Question: In my WPF application, I have an editable combo box with 150px fixed width. Although, if the item's length is more than the combo box length, the selection color overflows from the combo box area and overlaps over the toggle button as well as the controls towards its right.
Screenshot:

The controltemplate used is as follows:
'''
<ControlTemplate TargetType="{x:Type ComboBox}">
<Grid>
<VisualStateManager.VisualStateGroups>
<VisualStateGroup x:Name="CommonStates">
<VisualState x:Name="Normal" />
<VisualState x:Name="MouseOver" />
<VisualState x:Name="Disabled">
<Storyboard>
<ColorAnimationUsingKeyFrames Storyboard.TargetName="PART_EditableTextBox"
Storyboard.TargetProperty="(TextElement.Foreground).
(SolidColorBrush.Color)">
<EasingColorKeyFrame KeyTime="0"
Value="{StaticResource DisabledForegroundColor}" />
</ColorAnimationUsingKeyFrames>
</Storyboard>
</VisualState>
</VisualStateGroup>
<VisualStateGroup x:Name="EditStates">
<VisualState x:Name="Editable">
<Storyboard>
<ObjectAnimationUsingKeyFrames Storyboard.TargetProperty="(UIElement.Visibility)"
Storyboard.TargetName="PART_EditableTextBox">
<DiscreteObjectKeyFrame KeyTime="0"
Value="{x:Static Visibility.Visible}" />
</ObjectAnimationUsingKeyFrames>
<ObjectAnimationUsingKeyFrames
Storyboard.TargetProperty="(UIElement.Visibility)"
Storyboard.TargetName="ContentSite">
<DiscreteObjectKeyFrame KeyTime="0"
Value="{x:Static Visibility.Hidden}" />
</ObjectAnimationUsingKeyFrames>
</Storyboard>
</VisualState>
<VisualState x:Name="Uneditable" />
</VisualStateGroup>
</VisualStateManager.VisualStateGroups>
<ToggleButton x:Name="ToggleButton"
Template="{StaticResource ComboBoxToggleButton}"
Grid.Column="2"
Focusable="false"
ClickMode="Press"
IsChecked="{Binding IsDropDownOpen, Mode=TwoWay,
RelativeSource={RelativeSource TemplatedParent}}"/>
<ContentPresenter x:Name="ContentSite"
IsHitTestVisible="False"
Content="{TemplateBinding SelectionBoxItem}"
ContentTemplate="{TemplateBinding SelectionBoxItemTemplate}"
ContentTemplateSelector="{TemplateBinding ItemTemplateSelector}"
Margin="3,3,23,3"
VerticalAlignment="Stretch"
HorizontalAlignment="Left">
</ContentPresenter>
<TextBox x:Name="PART_EditableTextBox"
Style="{x:Null}"
Template="{StaticResource ComboBoxTextBox}"
HorizontalAlignment="Left"
VerticalAlignment="Bottom"
Margin="3,3,23,3"
Focusable="True"
Background="Transparent"
Visibility="Hidden"
IsReadOnly="{TemplateBinding IsReadOnly}" />
<Popup x:Name="Popup"
Placement="Bottom"
IsOpen="{TemplateBinding IsDropDownOpen}"
AllowsTransparency="True"
Focusable="False"
PopupAnimation="Slide">
<Grid x:Name="DropDown"
SnapsToDevicePixels="True"
MinWidth="{TemplateBinding ActualWidth}"
MaxHeight="{TemplateBinding MaxDropDownHeight}">
<Border x:Name="DropDownBorder"
BorderThickness="1">
<Border.BorderBrush>
<SolidColorBrush Color="{DynamicResource BorderMediumColor}" />
</Border.BorderBrush>
<Border.Background>
<SolidColorBrush Color="{DynamicResource ControlLightColor}" />
</Border.Background>
</Border>
<ScrollViewer Margin="4,6,4,6"
SnapsToDevicePixels="True">
<StackPanel IsItemsHost="True"
KeyboardNavigation.DirectionalNavigation="Contained" />
</ScrollViewer>
</Grid>
</Popup>
</Grid>
<ControlTemplate.Triggers>
<Trigger Property="HasItems"
Value="false">
<Setter TargetName="DropDownBorder"
Property="MinHeight"
Value="95" />
</Trigger>
<Trigger Property="IsGrouping"
Value="true">
<Setter Property="ScrollViewer.CanContentScroll"
Value="false" />
</Trigger>
<Trigger SourceName="Popup"
Property="AllowsTransparency"
Value="true">
<Setter TargetName="DropDownBorder"
Property="CornerRadius"
Value="4" />
<Setter TargetName="DropDownBorder"
Property="Margin"
Value="0,2,0,0" />
</Trigger>
</ControlTemplate.Triggers>
</ControlTemplate>
'''
Any idea what is happening and how can it be fixed?
The textbox template:
'''
<ControlTemplate x:Key="ComboBoxTextBox"
TargetType="{x:Type TextBox}">
<Border x:Name="PART_ContentHost"
Focusable="False"
Background="{TemplateBinding Background}" />
</ControlTemplate>
'''
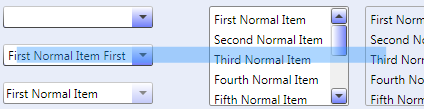
Answer: As stated above in the Comment section the issue was the ComboBoxTextBox Template.